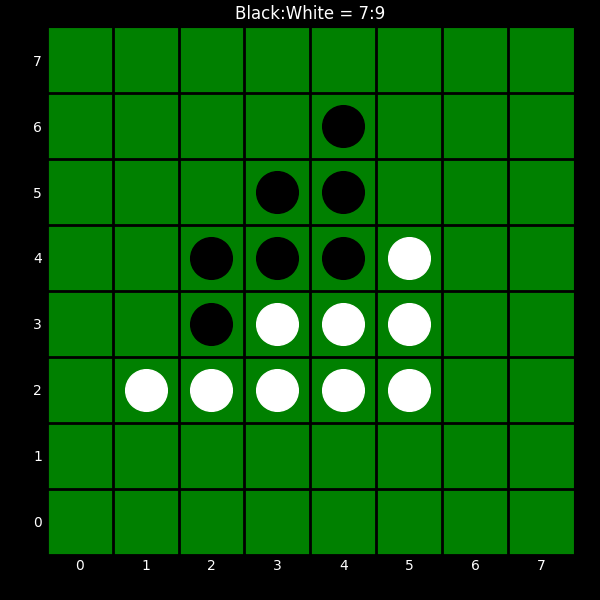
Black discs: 7
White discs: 9